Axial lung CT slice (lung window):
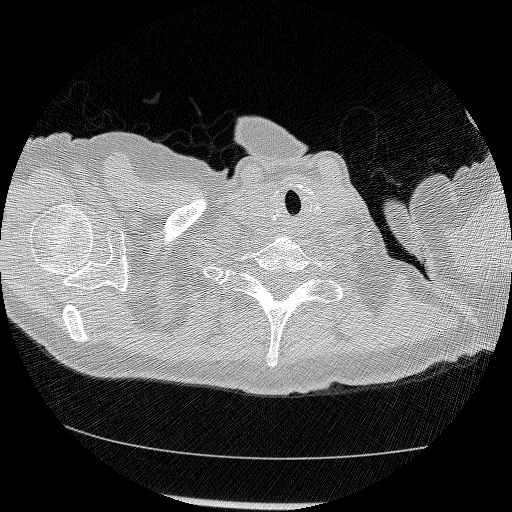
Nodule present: no